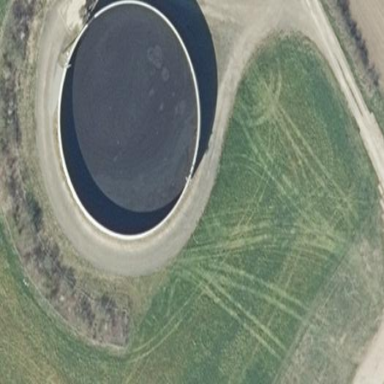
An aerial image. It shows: Storage tank with man-made structure.